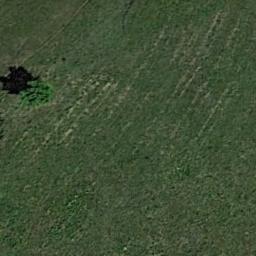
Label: meadow